Platform: macOS
Application: Chrome
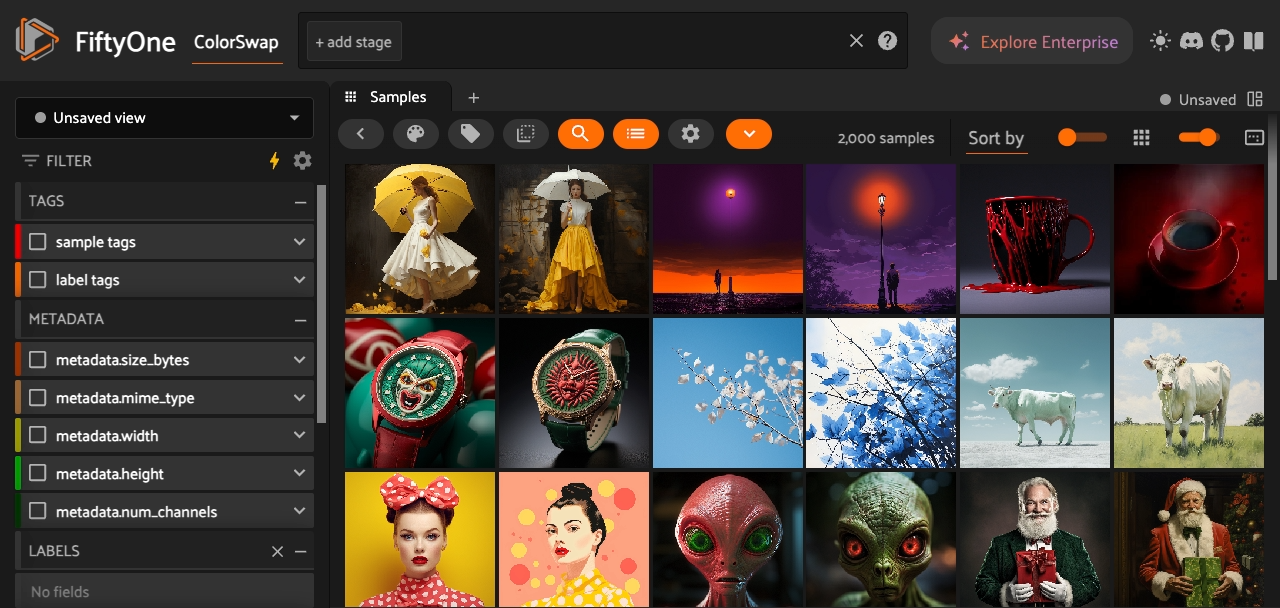
task_description: Locate the actions row toolbar
action_type: hover
element_info: Menu Item
steps_since_start: 1